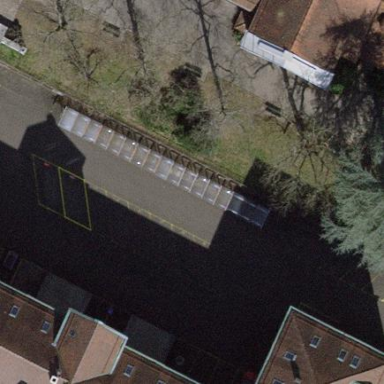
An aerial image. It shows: Parking area with surface.